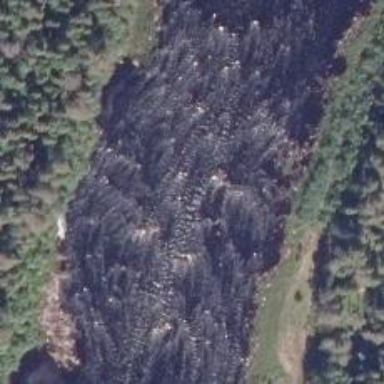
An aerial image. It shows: Rapids in whitewater waterway.